Field crop: maize
Growth stage: 2
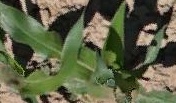
Species: maize